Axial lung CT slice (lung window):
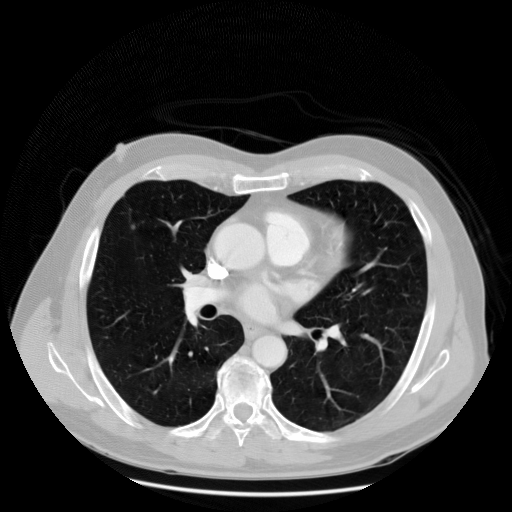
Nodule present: yes
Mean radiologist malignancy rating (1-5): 2.25